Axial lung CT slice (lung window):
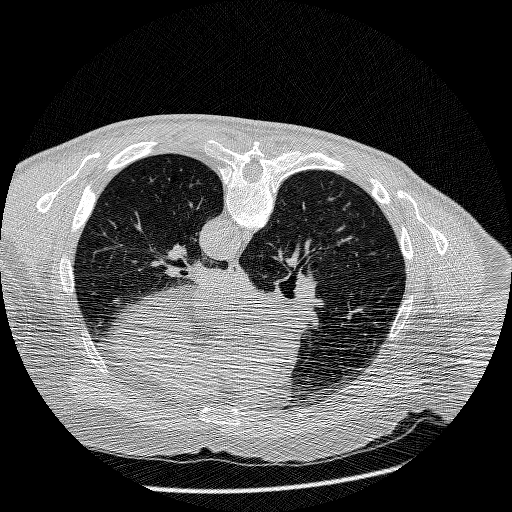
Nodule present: no